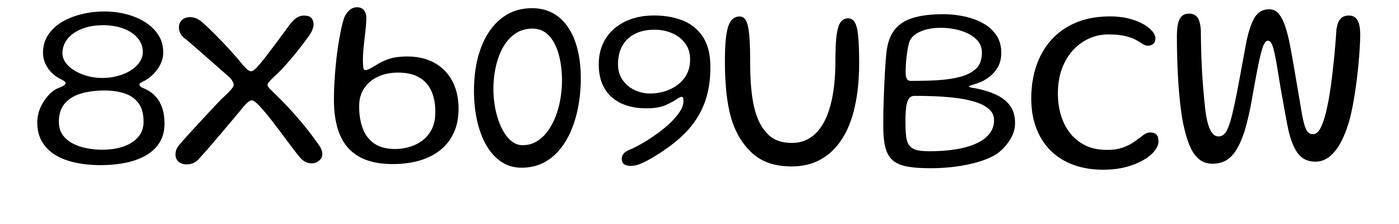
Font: Gluten_Light